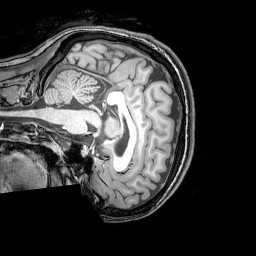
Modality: T1w
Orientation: sagittal
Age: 20
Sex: female
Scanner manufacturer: philips
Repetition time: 0.008201 s
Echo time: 0.00379 s